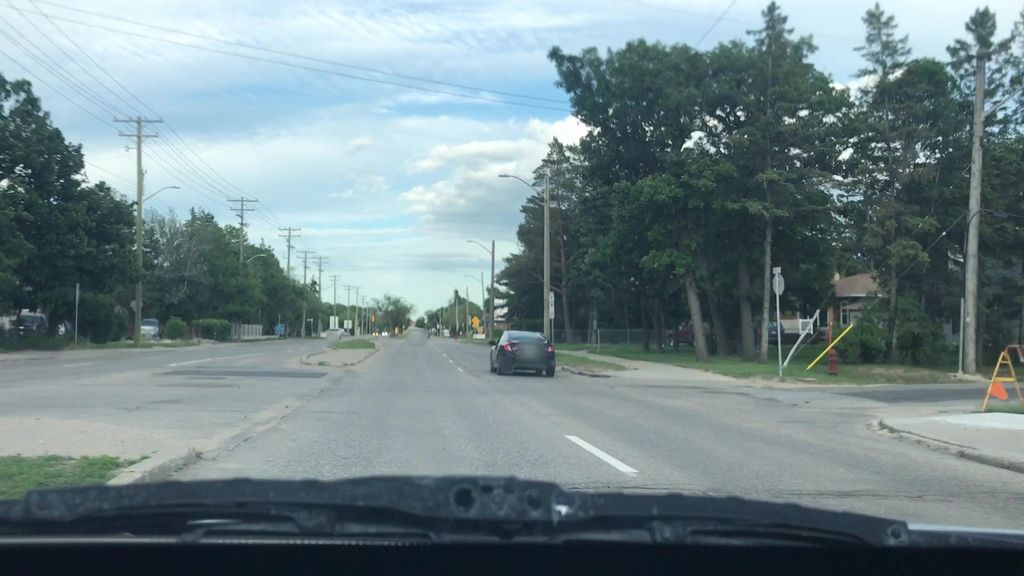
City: winnipeg